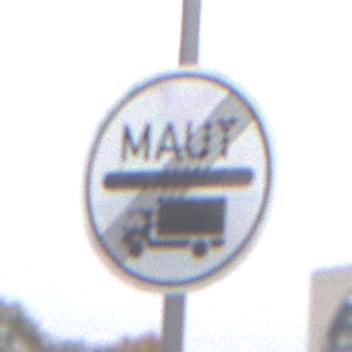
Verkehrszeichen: EndeMautpflicht
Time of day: Midday
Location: Outdoor (Suburban)
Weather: Overcast
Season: NotSpecified
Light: Natural